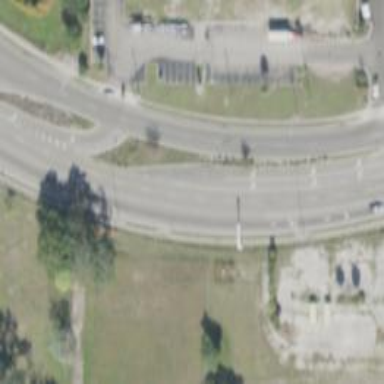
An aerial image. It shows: Secondary road with asphalt surface.